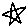
Label: star